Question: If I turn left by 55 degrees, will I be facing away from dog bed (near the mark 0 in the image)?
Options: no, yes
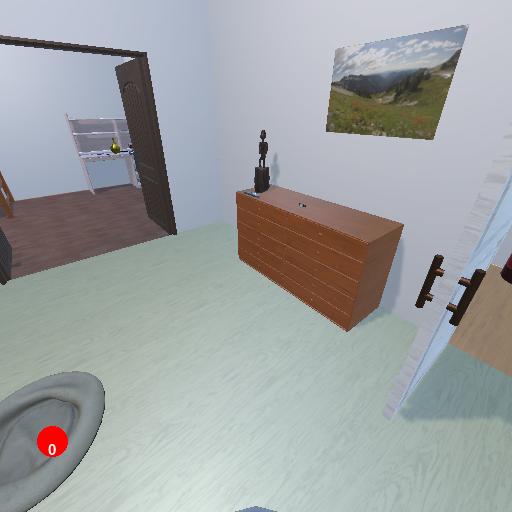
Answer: no